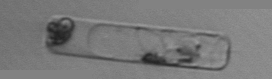
Label: Guinardia_delicatula_TAG_internal_parasite